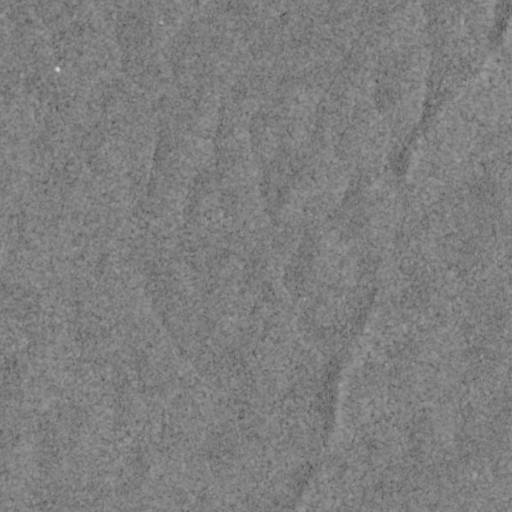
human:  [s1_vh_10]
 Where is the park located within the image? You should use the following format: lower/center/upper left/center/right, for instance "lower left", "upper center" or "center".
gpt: The park is located in the upper right of the image.
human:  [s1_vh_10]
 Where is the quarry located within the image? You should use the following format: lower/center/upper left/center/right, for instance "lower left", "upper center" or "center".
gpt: The quarry is located in the lower left of the image.
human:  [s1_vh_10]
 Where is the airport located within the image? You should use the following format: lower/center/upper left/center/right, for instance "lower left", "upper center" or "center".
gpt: There is no airport in the image.

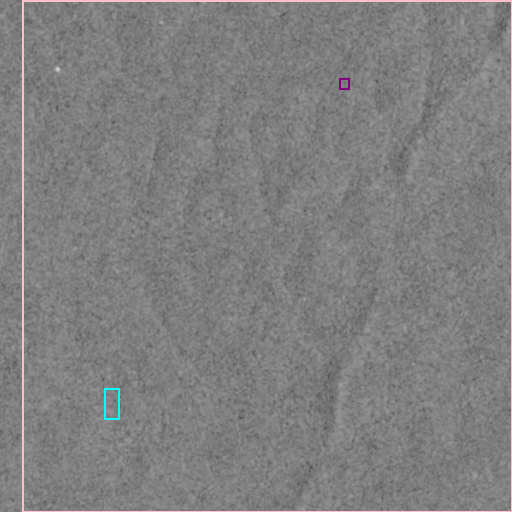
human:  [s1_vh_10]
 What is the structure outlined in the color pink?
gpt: The structure outlined in pink is a crop field.
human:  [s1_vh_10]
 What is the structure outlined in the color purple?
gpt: The structure outlined in purple is a park.
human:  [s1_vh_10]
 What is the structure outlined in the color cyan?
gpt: The structure outlined in cyan is a quarry.
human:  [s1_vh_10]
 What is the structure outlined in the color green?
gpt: There is no green outline.